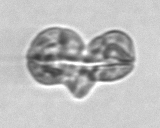
Label: Karenia